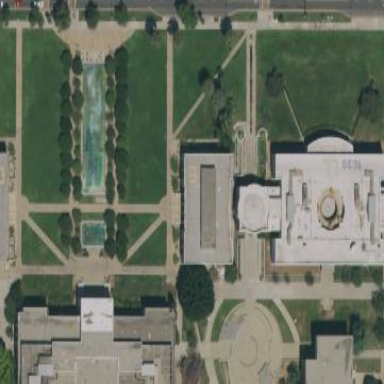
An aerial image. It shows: Library building.